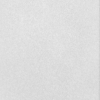
Label: dusty